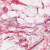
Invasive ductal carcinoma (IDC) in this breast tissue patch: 0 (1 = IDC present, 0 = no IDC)